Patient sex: M
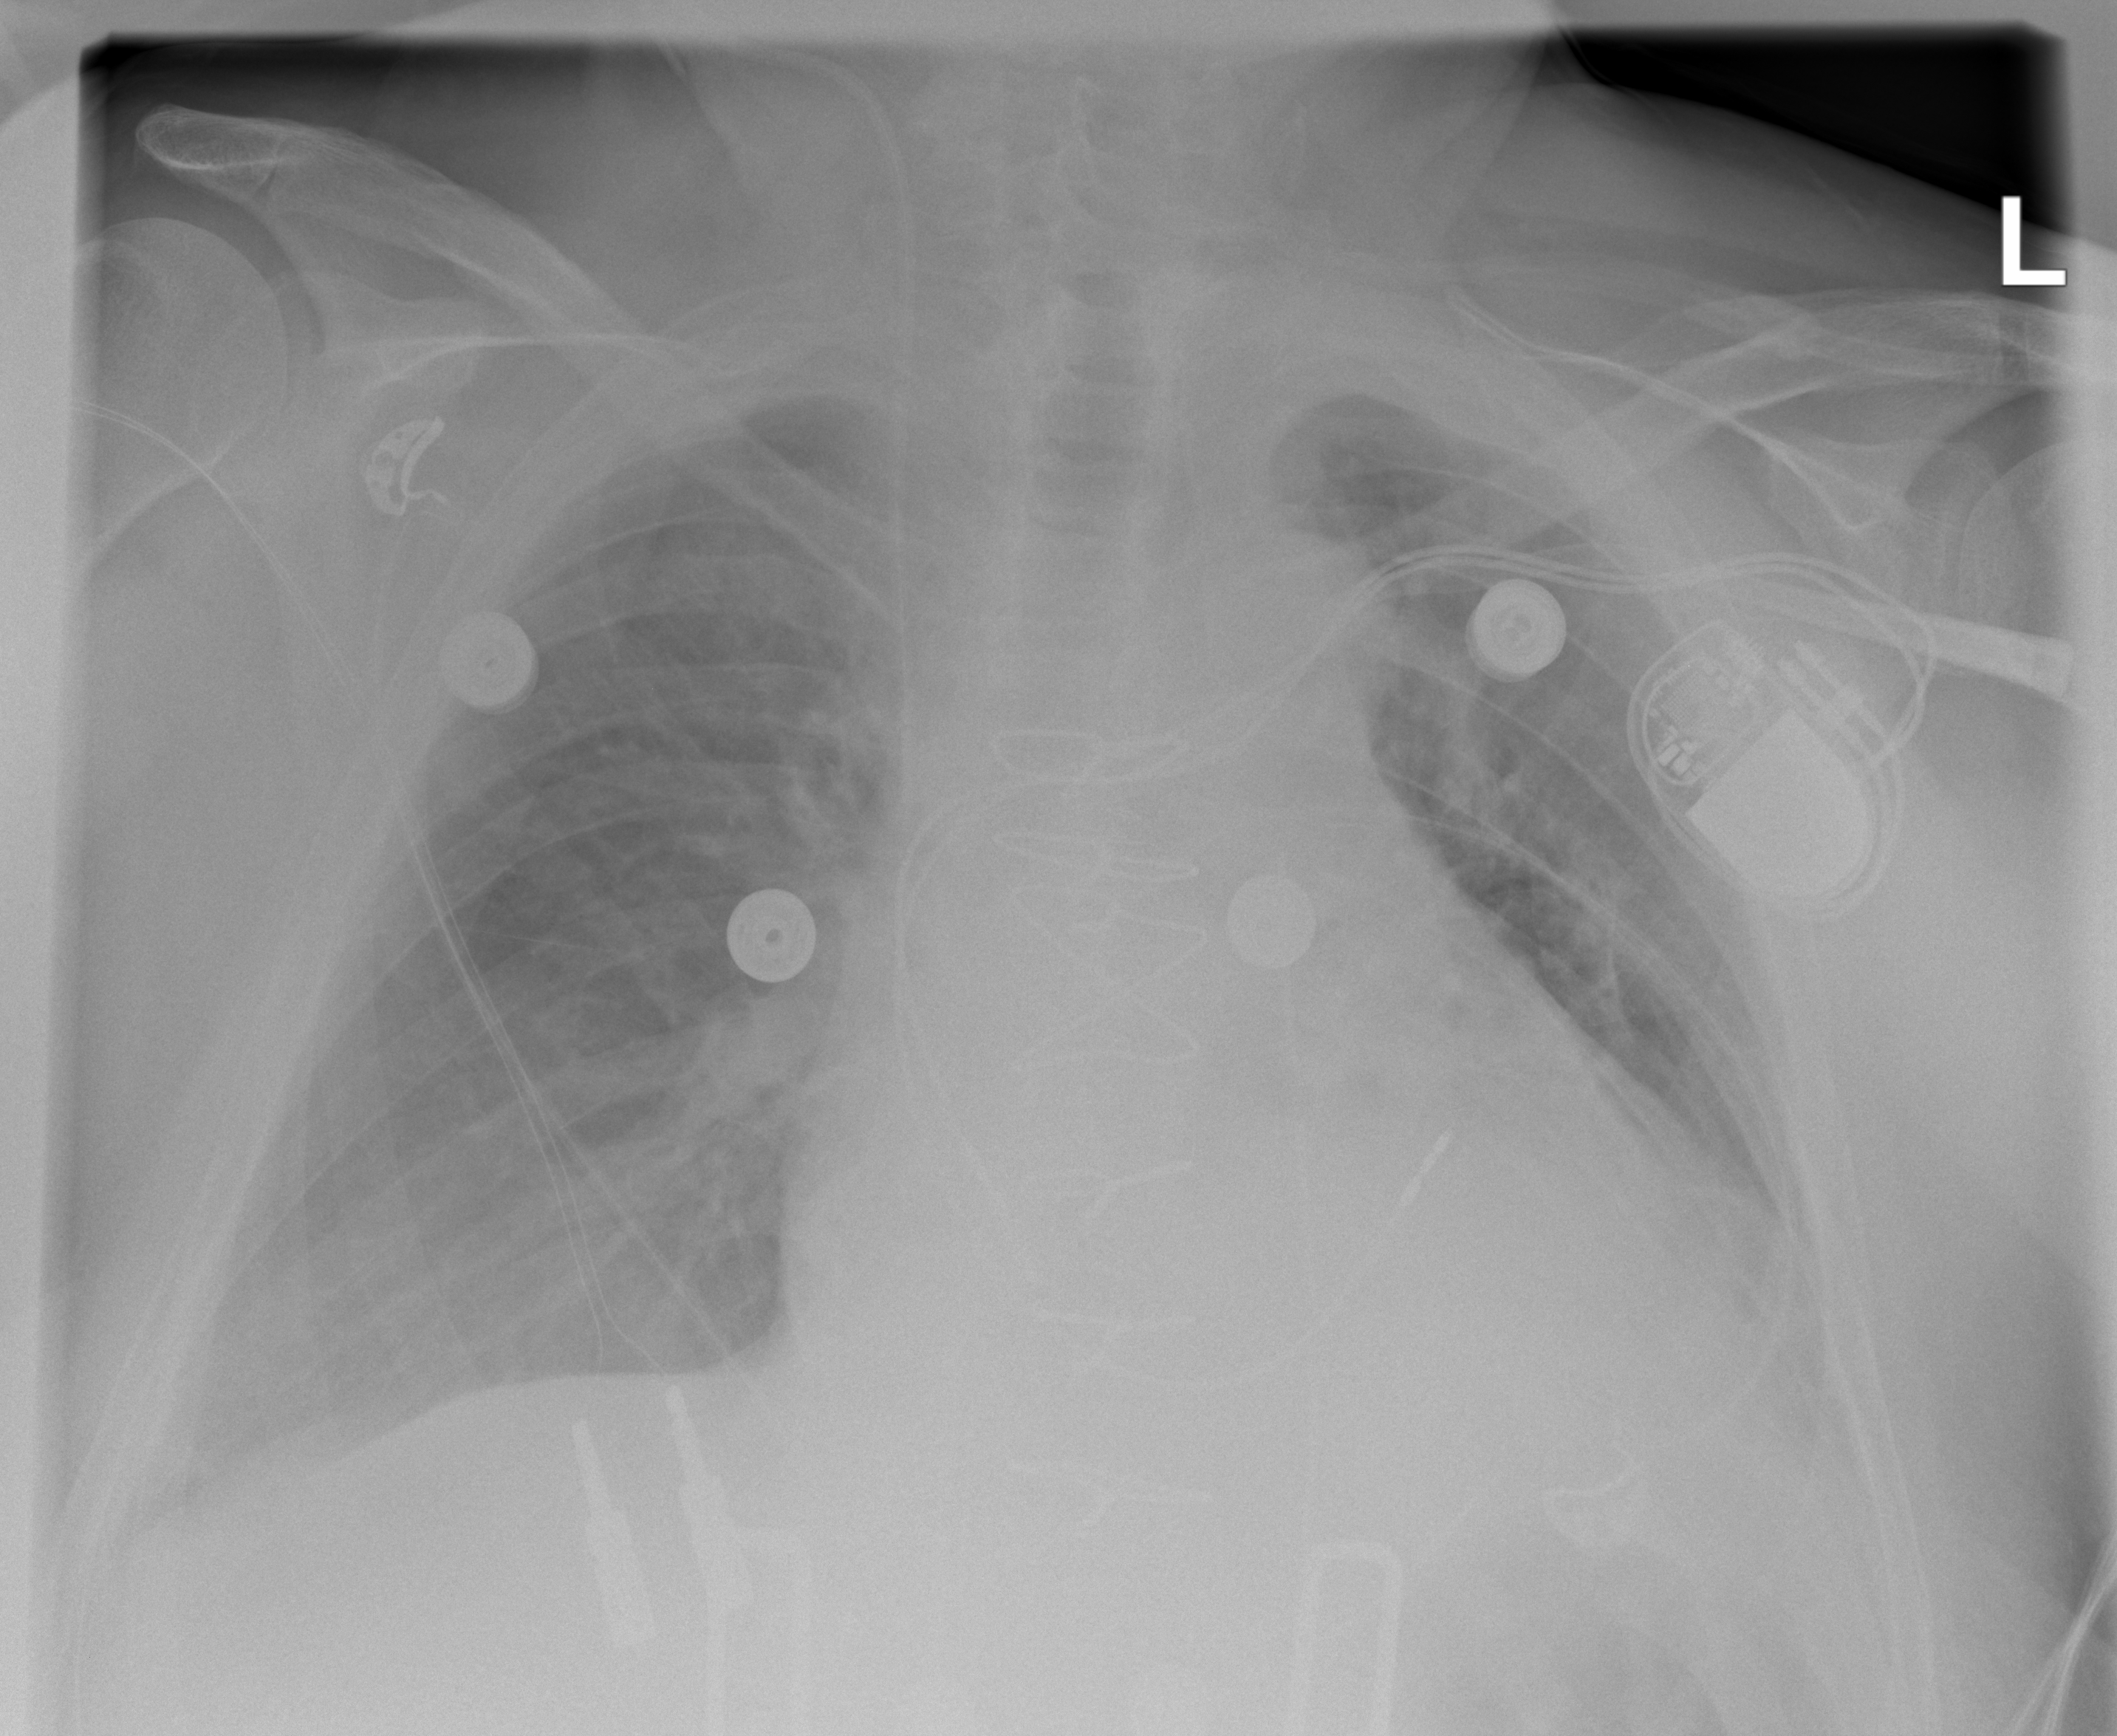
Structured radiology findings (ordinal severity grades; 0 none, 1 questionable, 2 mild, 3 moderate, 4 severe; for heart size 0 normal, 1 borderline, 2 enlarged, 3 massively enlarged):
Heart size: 2
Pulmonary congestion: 1
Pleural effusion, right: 2
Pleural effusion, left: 2
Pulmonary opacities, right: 0
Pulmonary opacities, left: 0
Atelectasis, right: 2
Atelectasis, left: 2